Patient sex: F
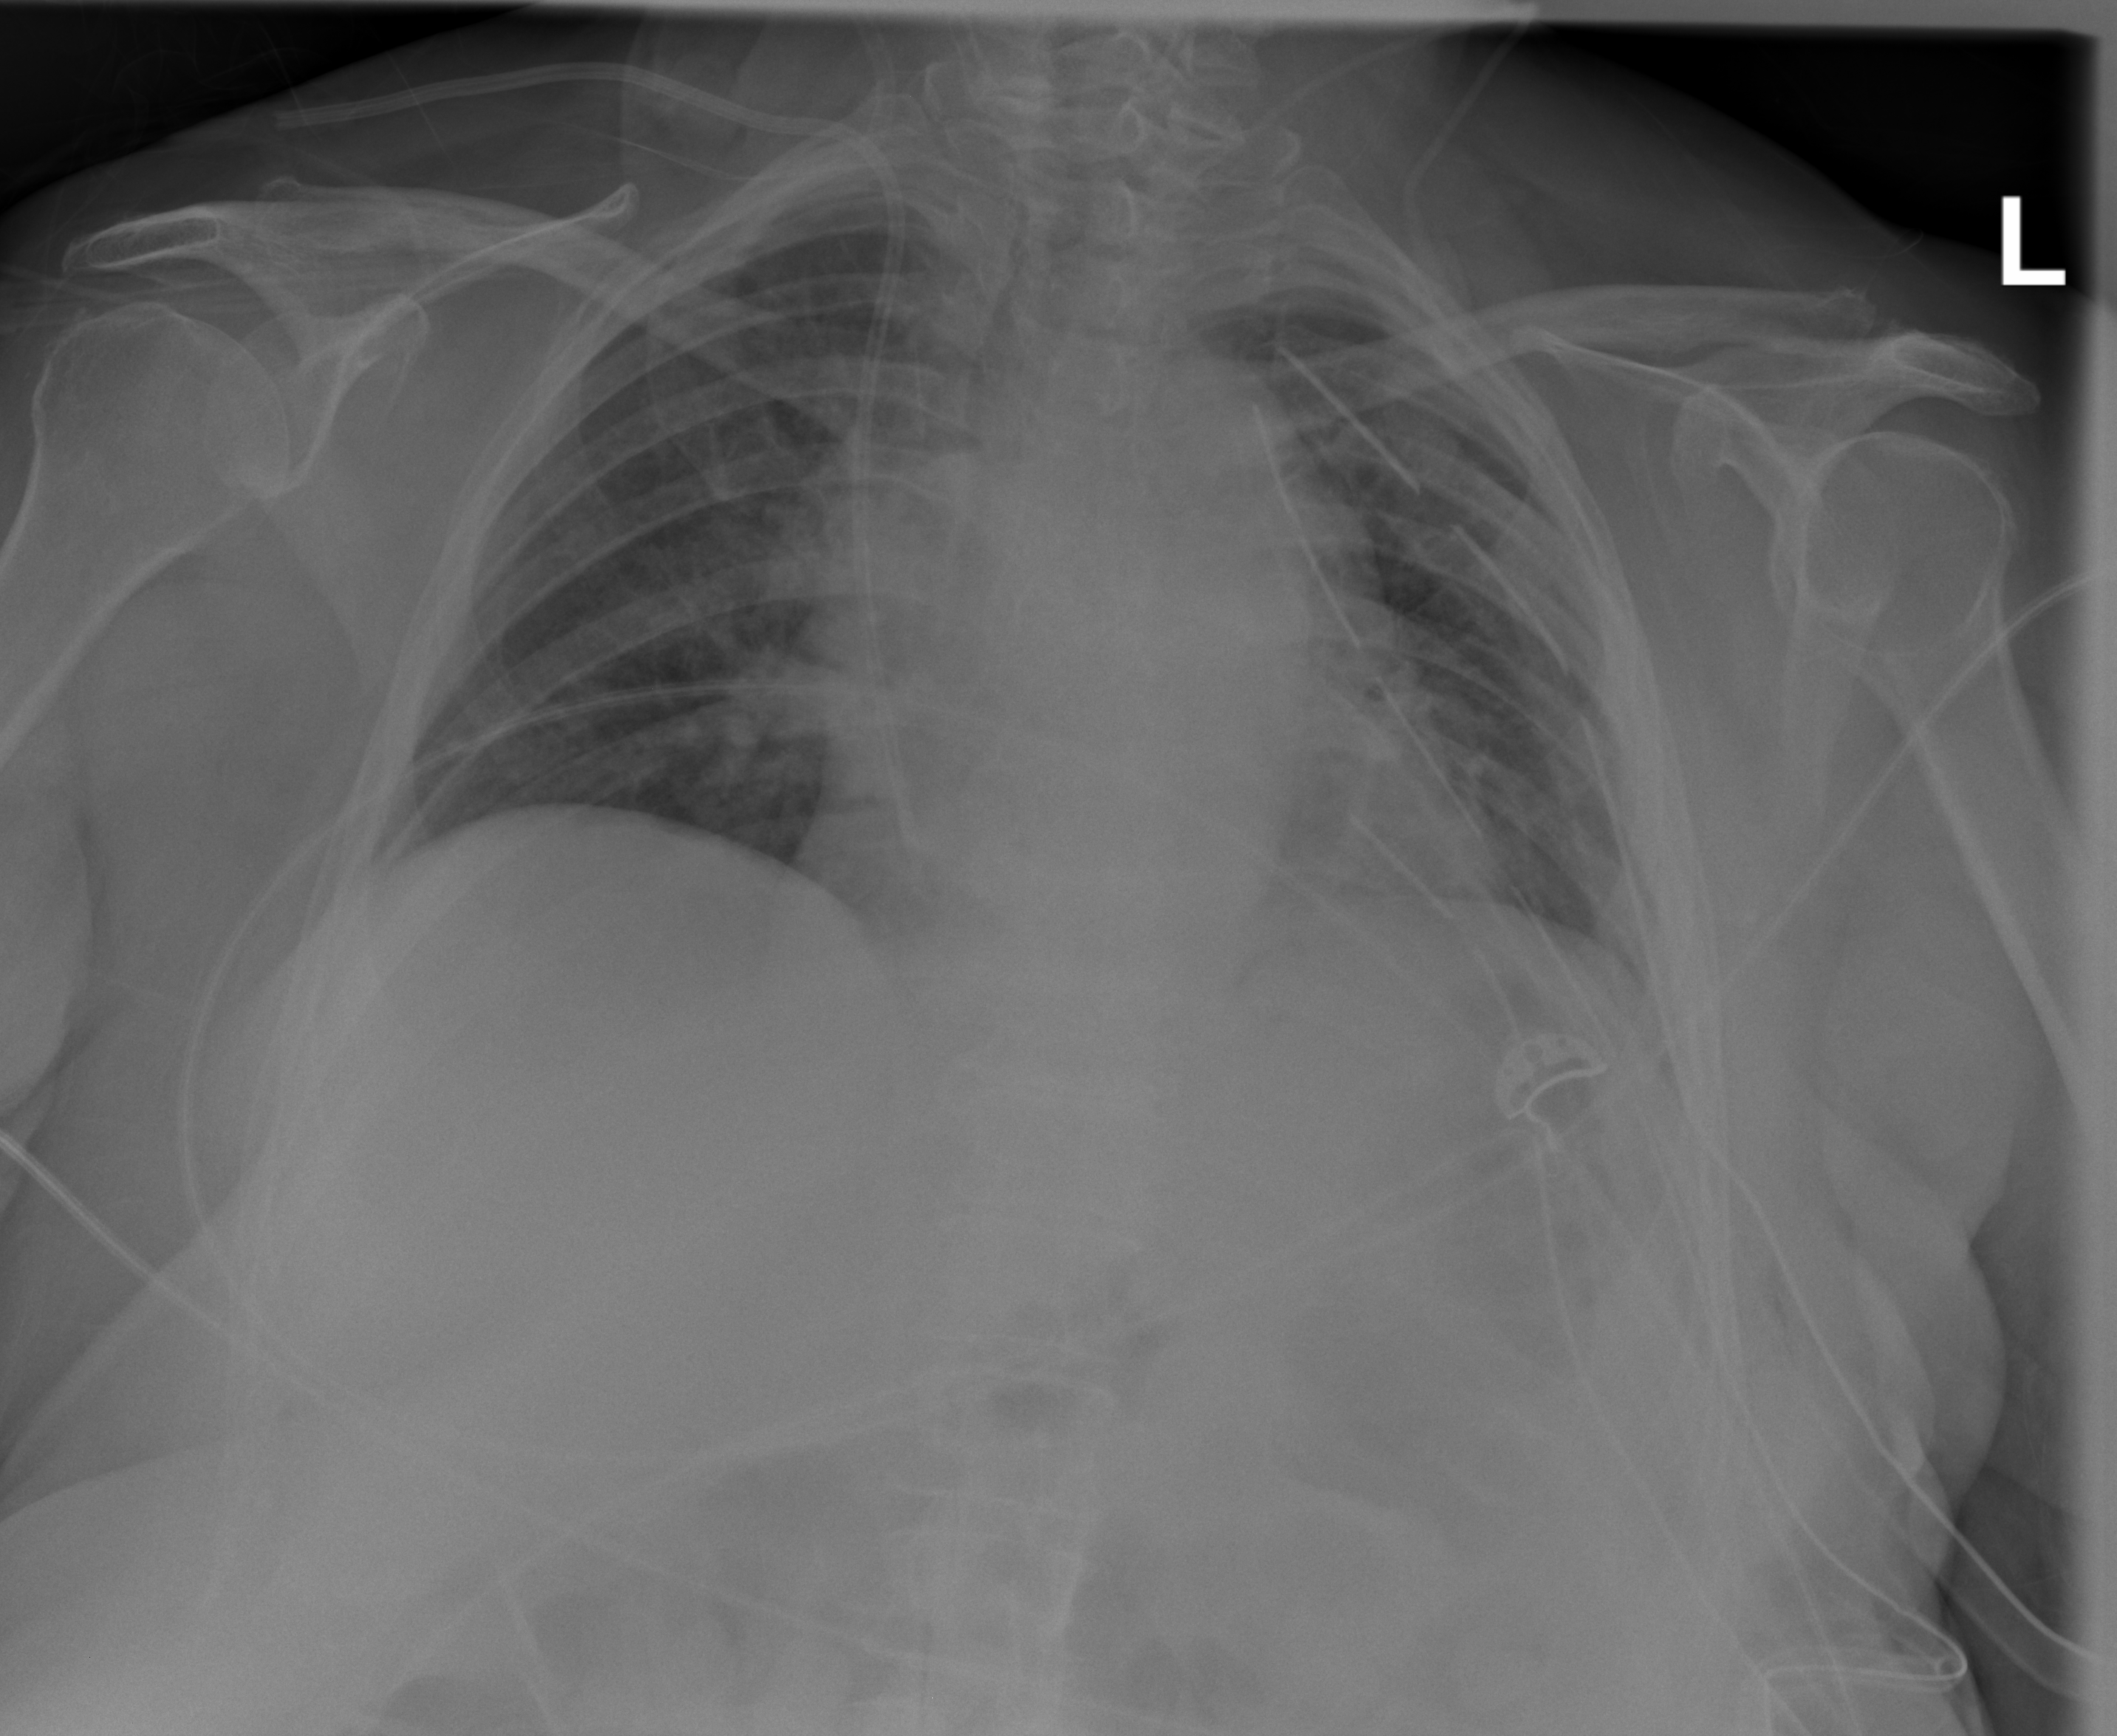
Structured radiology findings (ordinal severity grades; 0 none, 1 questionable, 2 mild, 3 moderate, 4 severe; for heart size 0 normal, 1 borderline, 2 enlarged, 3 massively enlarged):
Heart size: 0
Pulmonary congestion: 0
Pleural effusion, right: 0
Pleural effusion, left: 1
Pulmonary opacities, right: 0
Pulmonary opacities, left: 0
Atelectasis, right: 0
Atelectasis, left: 0